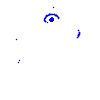
Particle: electron